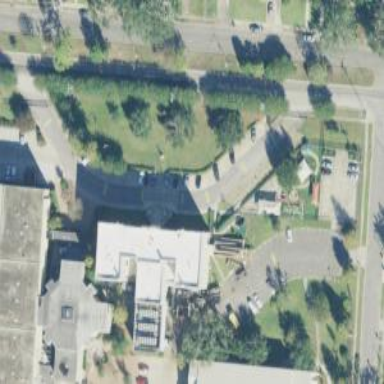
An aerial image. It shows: School.